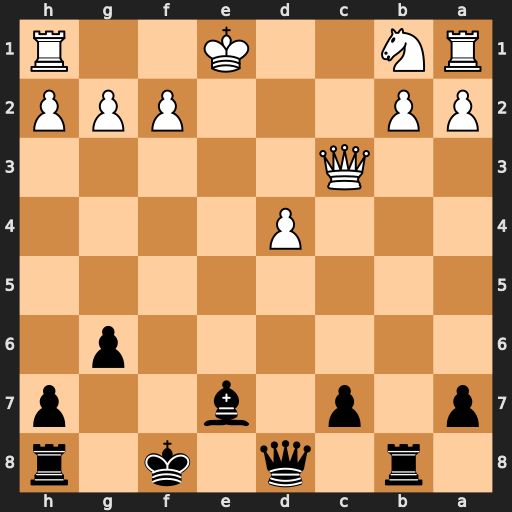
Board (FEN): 1r1q1k1r/p1p1b2p/6p1/8/3P4/2Q5/PP3PPP/RN2K2R
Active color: b
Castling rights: KQ
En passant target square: -
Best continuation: Bb4 O-O Bxc3